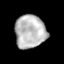
Tissue: lung
Cell type: Epithelial cells
Senescence score: 0.2291
Nuclear area (px): 1005
Mean DAPI intensity: 184.709